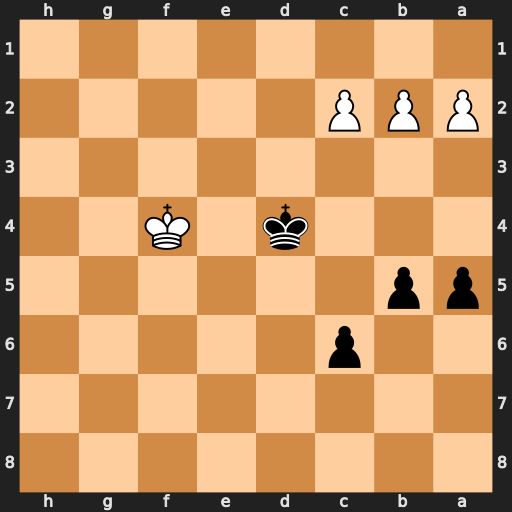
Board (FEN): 8/8/2p5/pp6/3k1K2/8/PPP5/8
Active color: b
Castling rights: -
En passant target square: -
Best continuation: a4 Kf3 a3 bxa3 c5